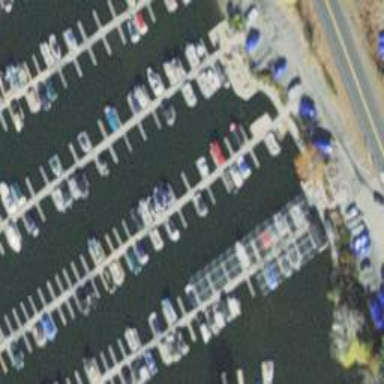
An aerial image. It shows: Man-made pier.